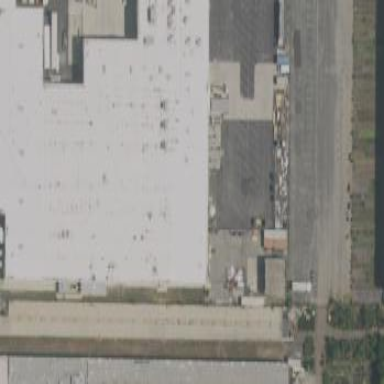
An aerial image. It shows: Warehouse building.